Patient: sex M, age 45
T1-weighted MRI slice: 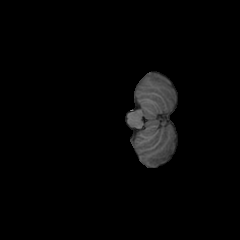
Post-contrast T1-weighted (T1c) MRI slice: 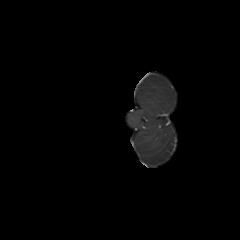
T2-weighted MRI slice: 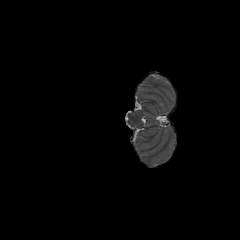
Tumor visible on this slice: no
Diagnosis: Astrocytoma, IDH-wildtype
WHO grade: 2